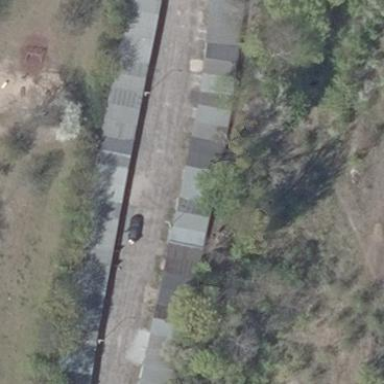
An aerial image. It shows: Group of garages.